Question: I am trying to do a SUMIF formula for each "Category" name, but the data I'm trying to sum are all "Items" in the category. I know there are ways to do this with VBA, but how can I do this with a formula?
For a simple example, I created 3 simple tables:
Sales per Item (A1:B7)
Item per Category (D1:E7)
I want to know Sales per Category (G1:H3)
Since I don't have the "reputation" yet to post images, here is a link to a screenshot:

<URL>
Obviously, a simple SUMIF only works if I go through the time of creating a new Category column in the first table. For reasons I won't go into, this is unscalable.
I have also tried using a TEXTJOIN within a SUMIF to create an array of matching items for each category, but am only returning 0s.
The following code (entered into H2) returns the list of items per category (note that the outer braces are from using Control-Shift-Enter, to make it an array formula):
'''
{=TEXTJOIN(",",TRUE,IF(D2:D7=G2,E2:E7,""))}
'''
But if I nest that inside a SUMIF, like so:
'''
{=SUMIF(A2:A7,TEXTJOIN(",",TRUE,IF(D2:D7=G2,E2:E7,"")),B2:B7)}
'''
it returns 0, because it's treating the TEXTJOIN value as a single string, rather than as an array.
I have not found a way for it to treat the TEXTJOIN as multiple criteria. Or any other solution to my problem, for that matter.
I would love to find a formula that solves this problem, as it would help in many other applications, as well.
Thank you!
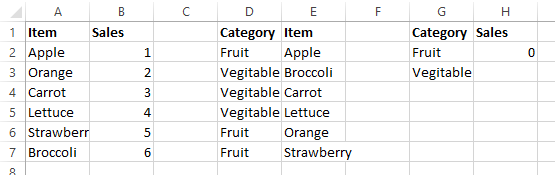
Answer: Use the following Array formula:
'''
=SUM(SUMIFS(B:B,A:A,IF($D$2:$D$7=G2,$E$2:$E$7)))
'''
Being an array formula it needs to be confirmed with Ctrl-Shift-Enter instead of Enter when exiting edit mode.
<URL>